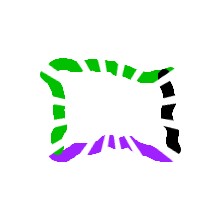
Shape: rectangle